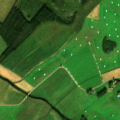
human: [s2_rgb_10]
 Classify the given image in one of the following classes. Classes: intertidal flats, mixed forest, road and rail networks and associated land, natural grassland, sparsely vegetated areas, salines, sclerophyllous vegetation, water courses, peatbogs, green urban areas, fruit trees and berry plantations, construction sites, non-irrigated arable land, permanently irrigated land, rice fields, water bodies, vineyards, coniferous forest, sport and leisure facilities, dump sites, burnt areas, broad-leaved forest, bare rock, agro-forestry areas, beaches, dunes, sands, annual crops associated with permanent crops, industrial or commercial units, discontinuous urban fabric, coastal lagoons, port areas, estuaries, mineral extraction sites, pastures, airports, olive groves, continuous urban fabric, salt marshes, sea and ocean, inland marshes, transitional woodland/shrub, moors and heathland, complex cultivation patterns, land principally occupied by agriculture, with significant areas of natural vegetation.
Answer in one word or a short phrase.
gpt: non-irrigated arable land, mixed forest, peatbogs